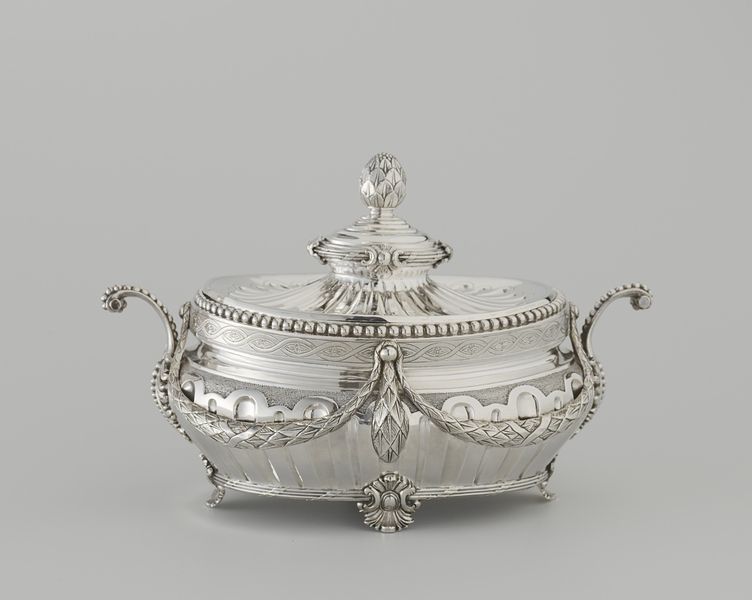
Titel: Een grote (A) en twee kleine (B en C) ovale terrines in Lodewijk XVI-stijl
Künstler: Philippus Priee
Standort: Amsterdam
Institution: Rijksmuseum
Schlagwörter: fuß, muster, ornament, schale, silber, klassizismus, girlande, henkel, füße, rand, griff, deckel, dose, gefäss, verziert, zapfen, perlstab, terinne, artischocke, pinienzapfen, silberschmiedearbeit